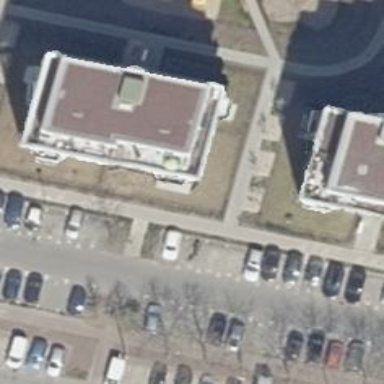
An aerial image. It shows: Sidewalk.